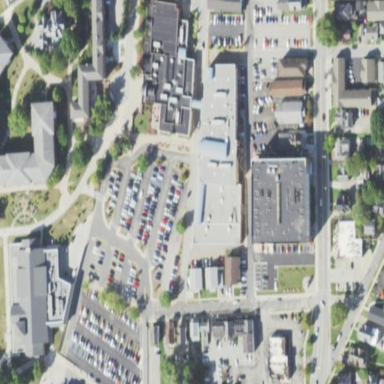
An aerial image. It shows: View of university building.